Question: I want to use Crashlytics on my application. I followed every step but I'm stuck on "Verifying Installation..." step.

What is the problem ?
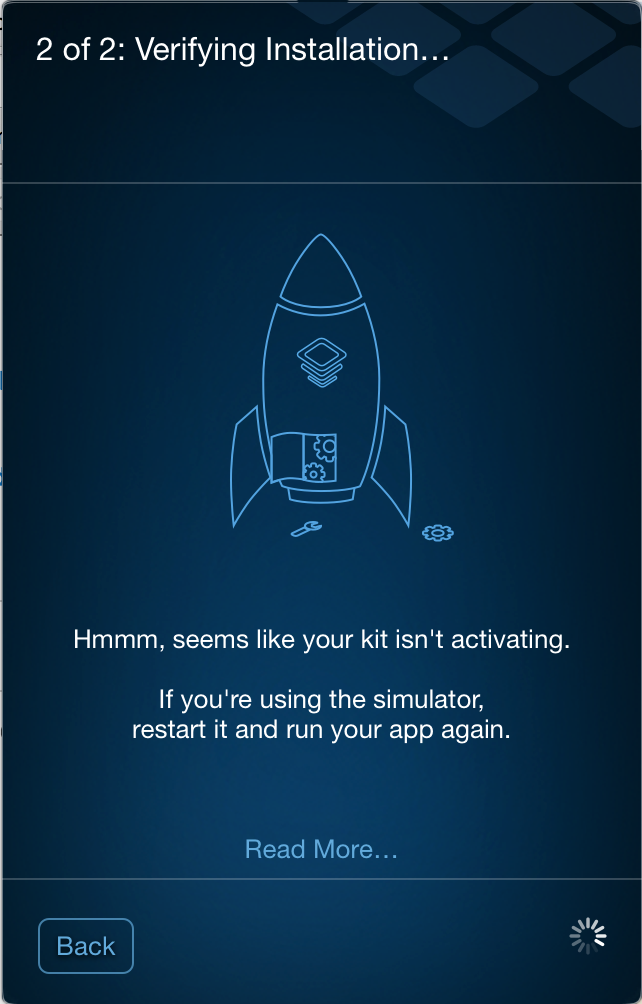
Answer: I resolved the problem.
I put my code in 'applicationDidFinishLaunching(application: UIApplication)' instead of func 'application(application: UIApplication, didFinishLaunchingWithOptions launchOptions: [NSObject: AnyObject]?)'